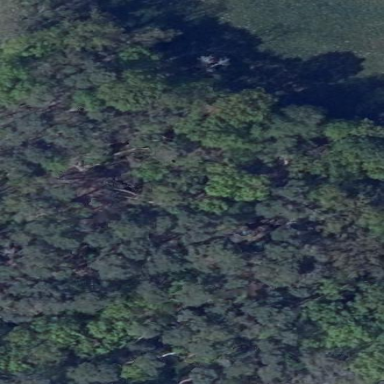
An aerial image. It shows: Forest area.